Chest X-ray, AP view. Patient: 59 years old, sex M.
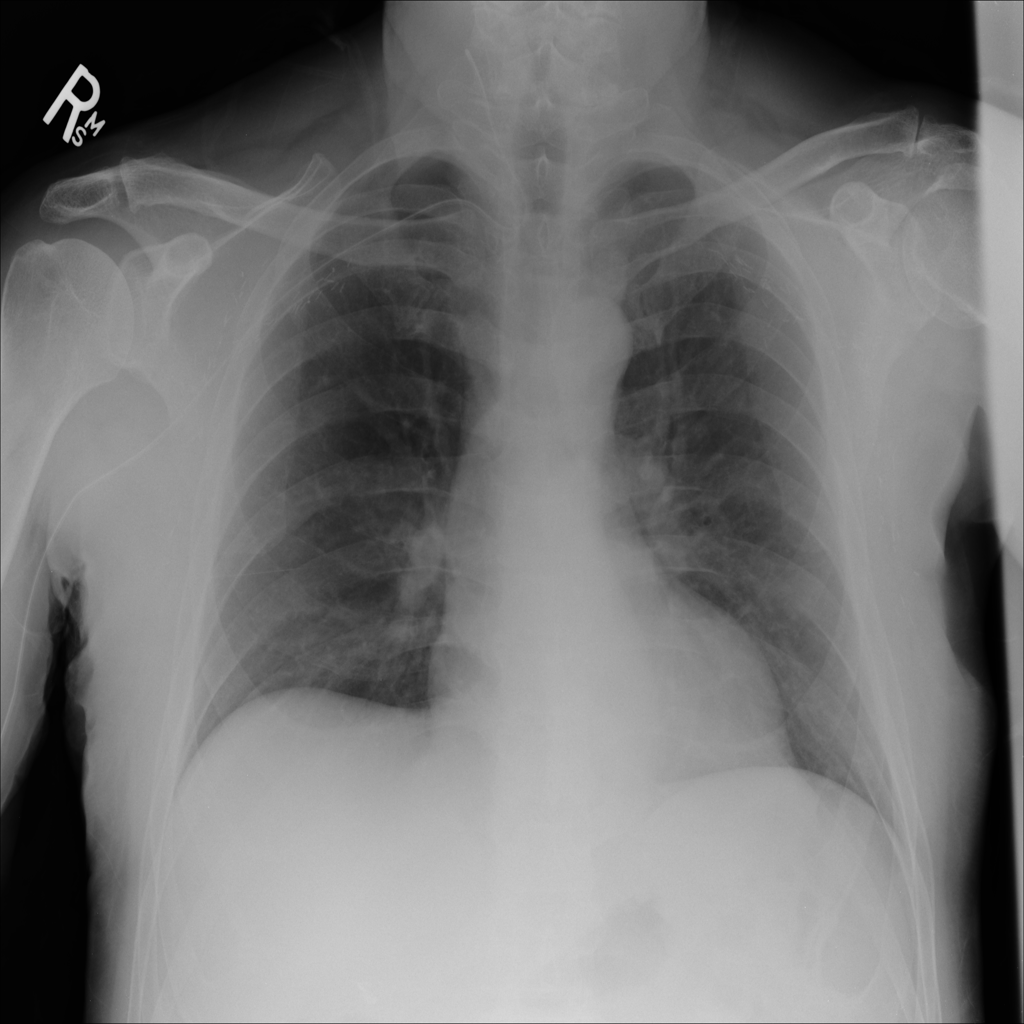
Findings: No Finding